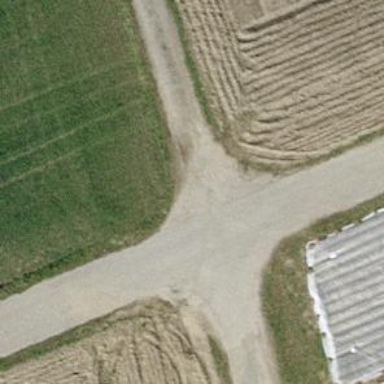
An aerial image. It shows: Well-maintained track road of grade 1.